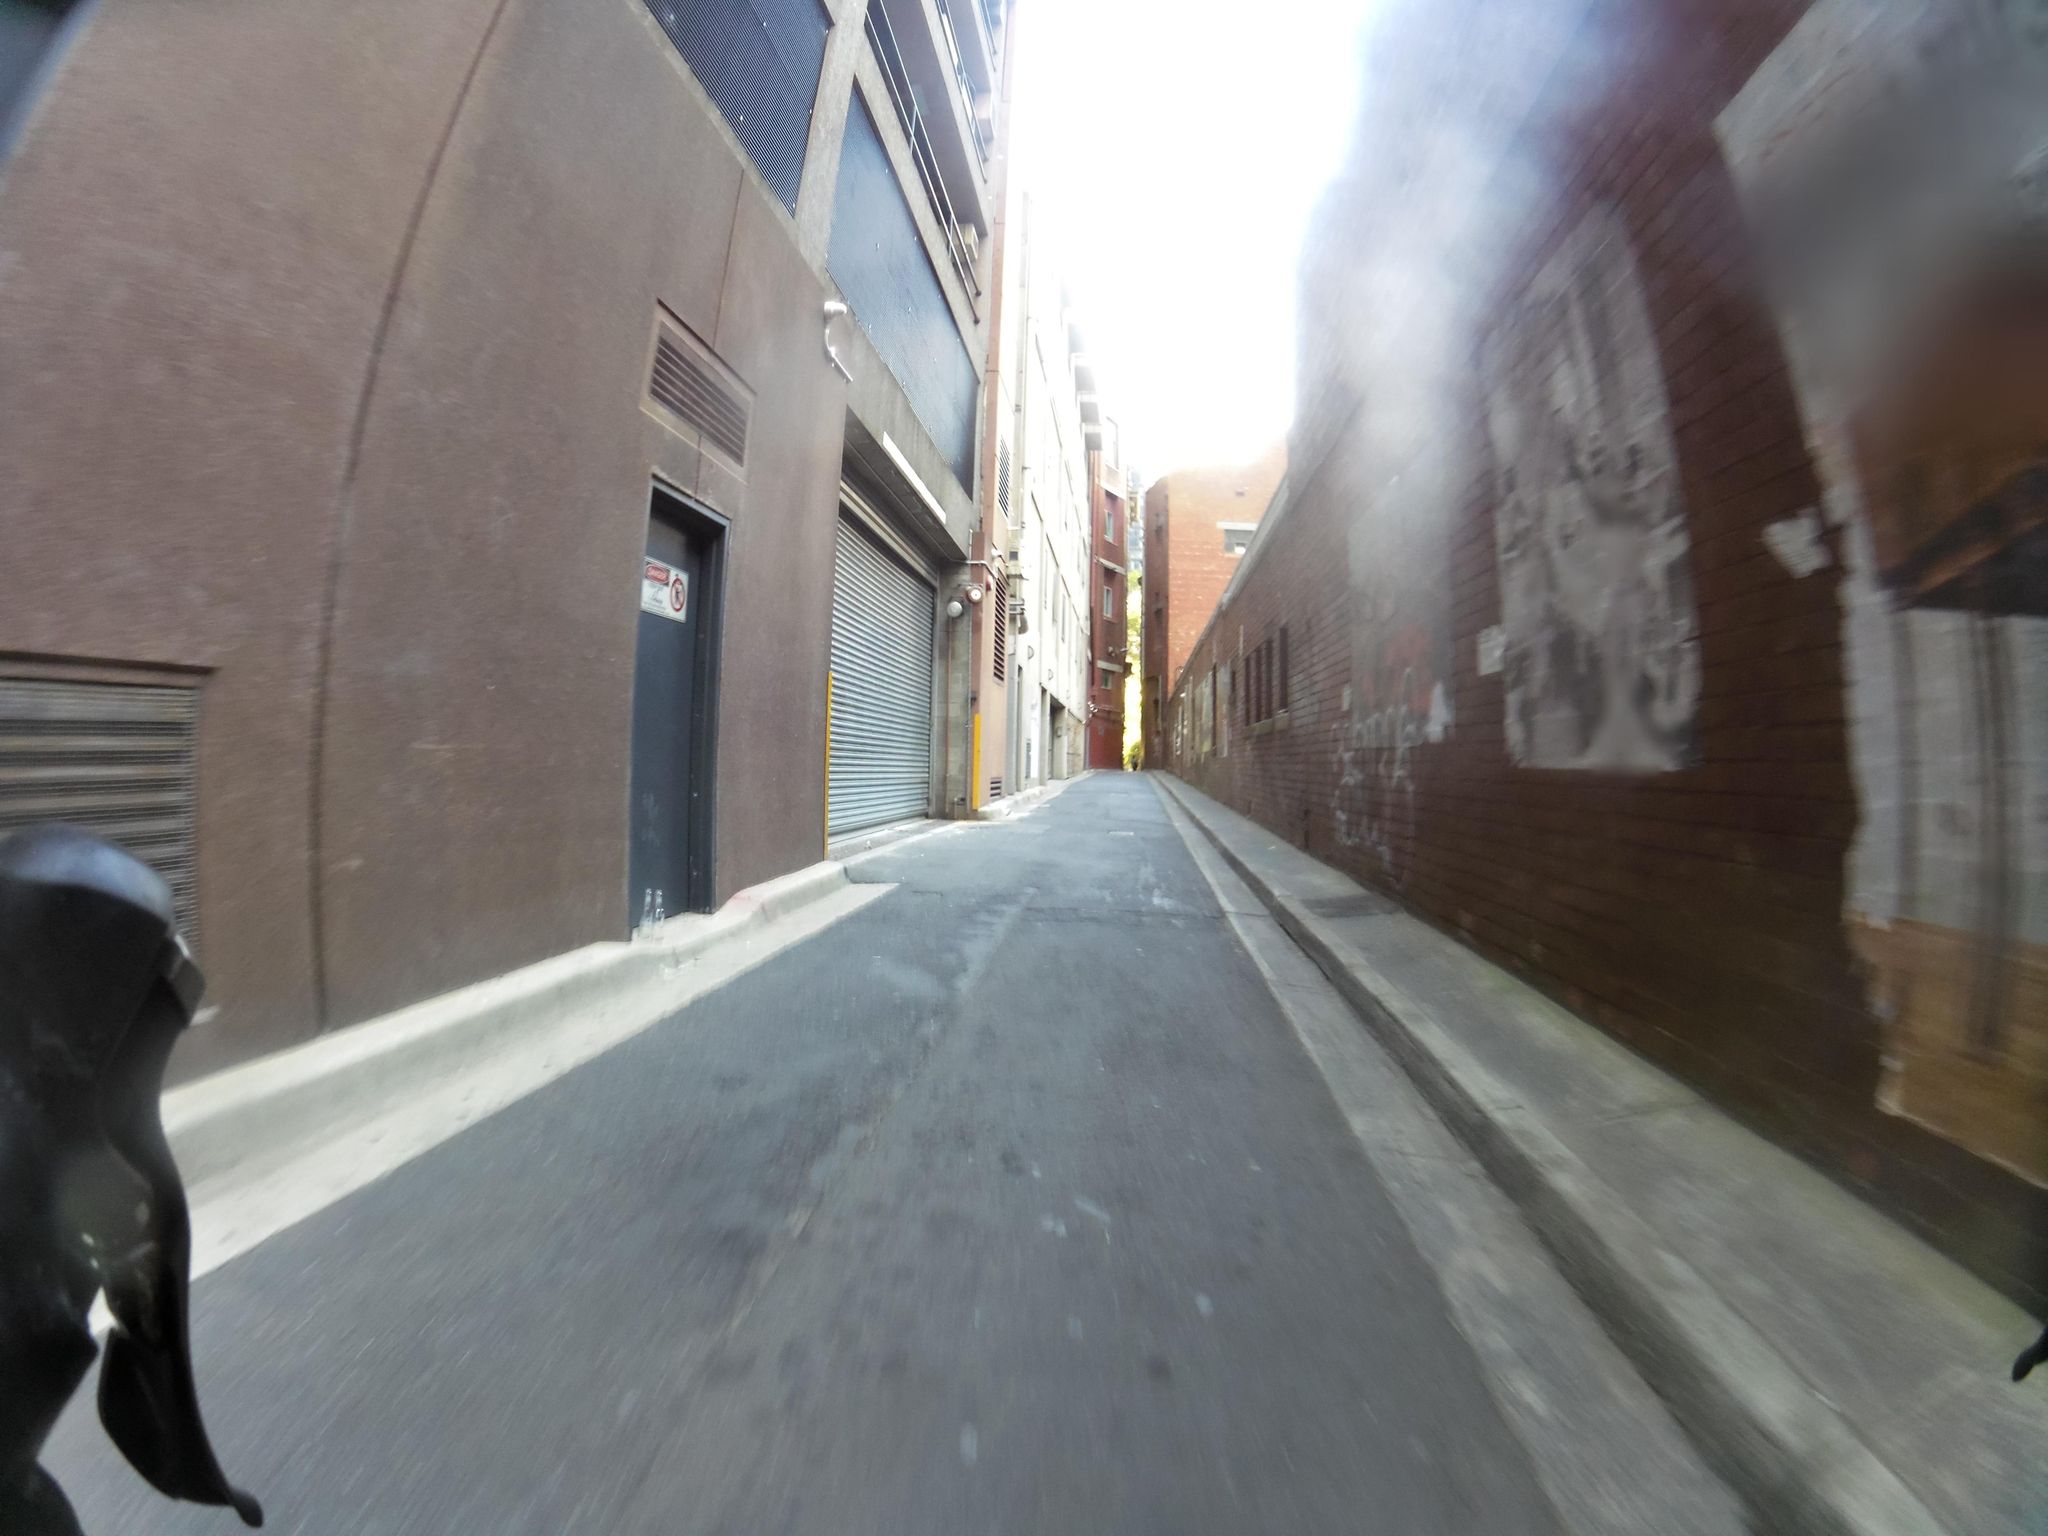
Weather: clear
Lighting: day
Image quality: slightly poor
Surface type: walking surface
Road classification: footway, service
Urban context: urban centre
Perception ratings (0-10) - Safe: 0.47, Lively: 7.07, Beautiful: 5.5, Boring: 4.92, Depressing: 3.41, Wealthy: 2.14